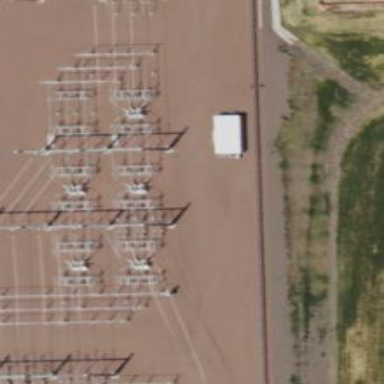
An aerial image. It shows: Switch used for power control.